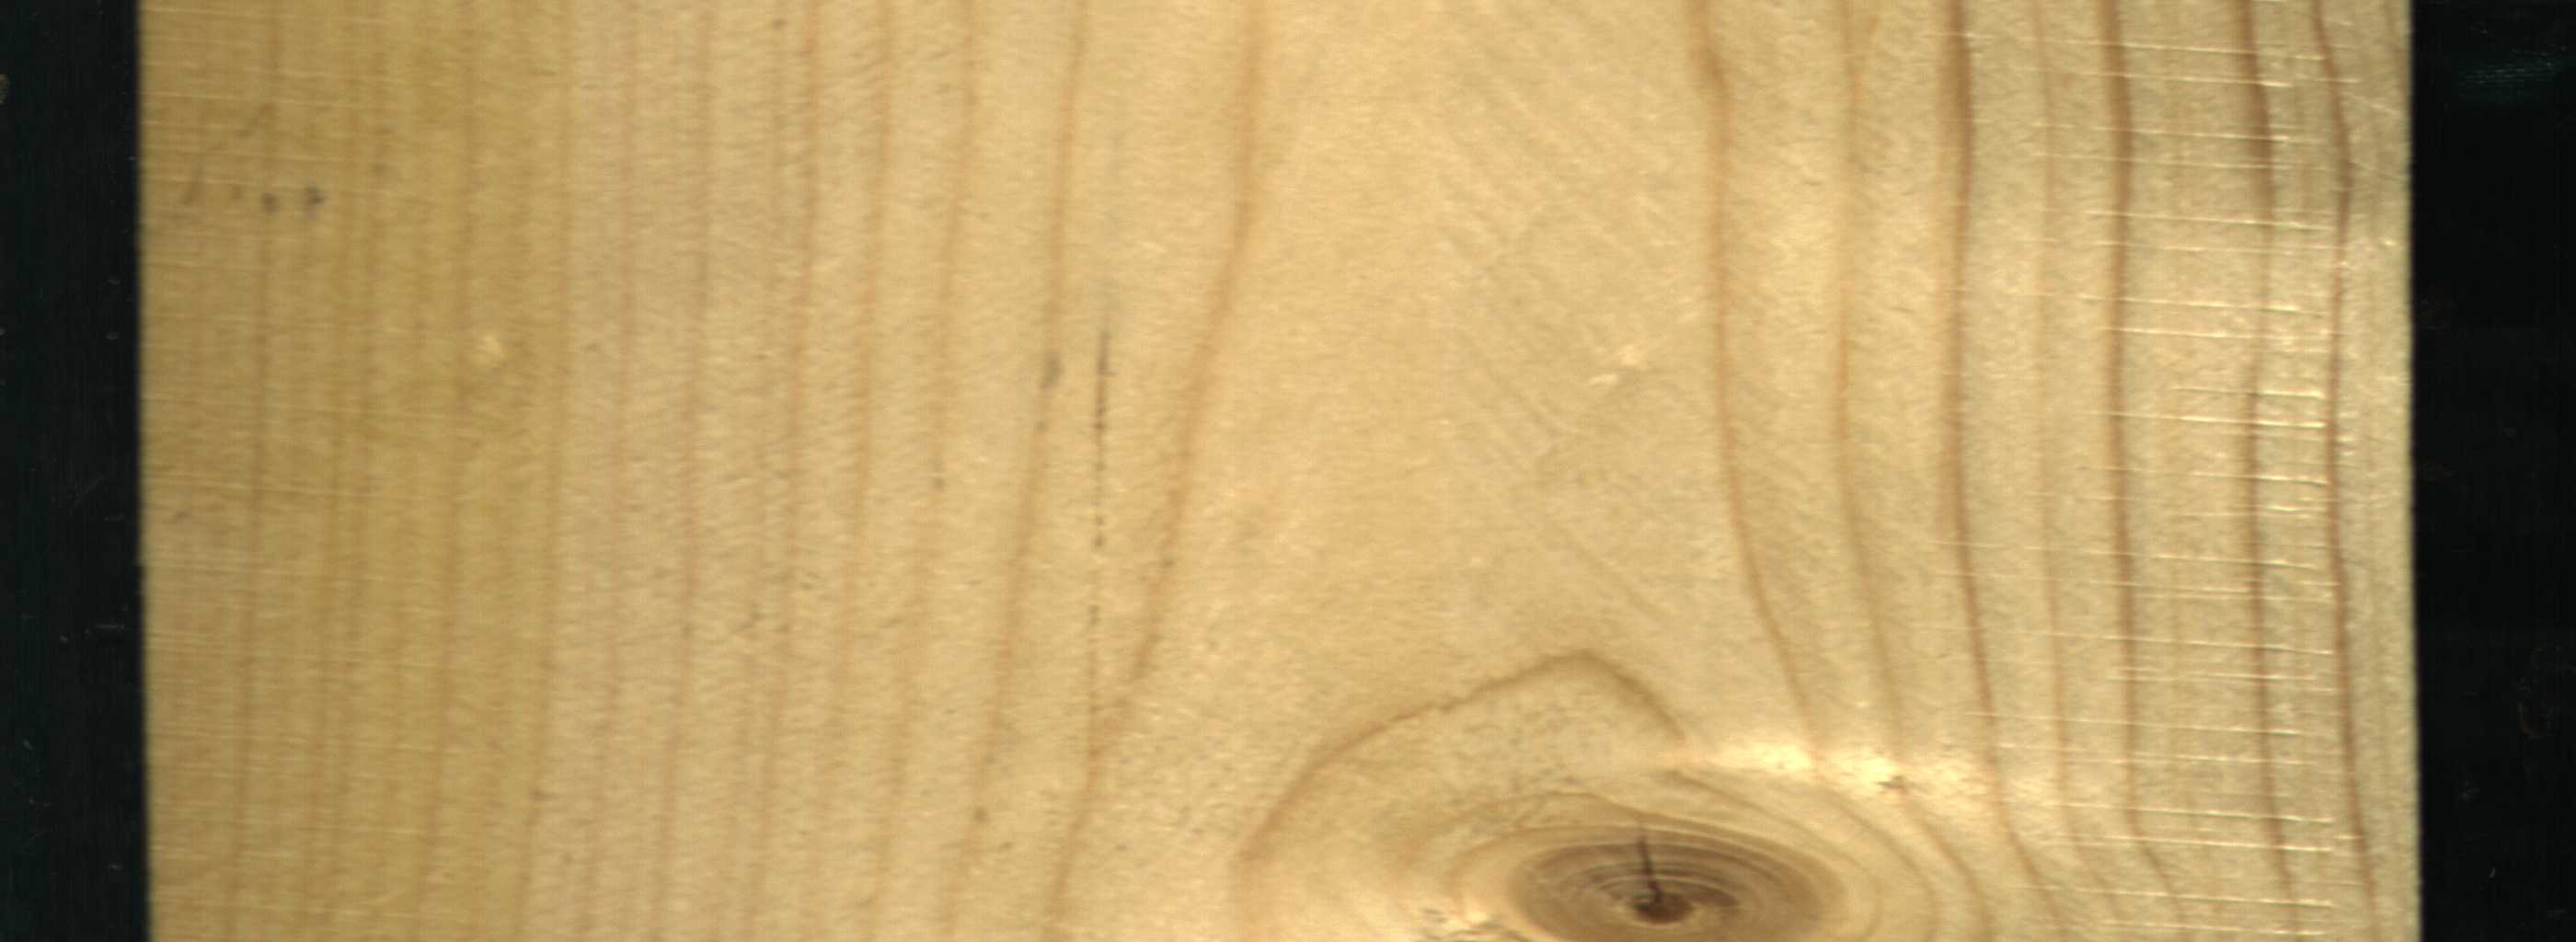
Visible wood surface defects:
knot_with_crack